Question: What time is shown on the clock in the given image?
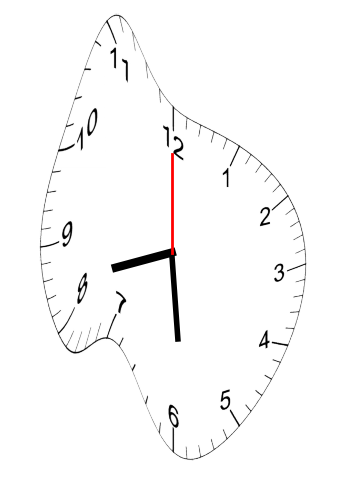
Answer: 08:29:00